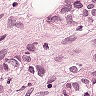
Metastatic tissue present: yes